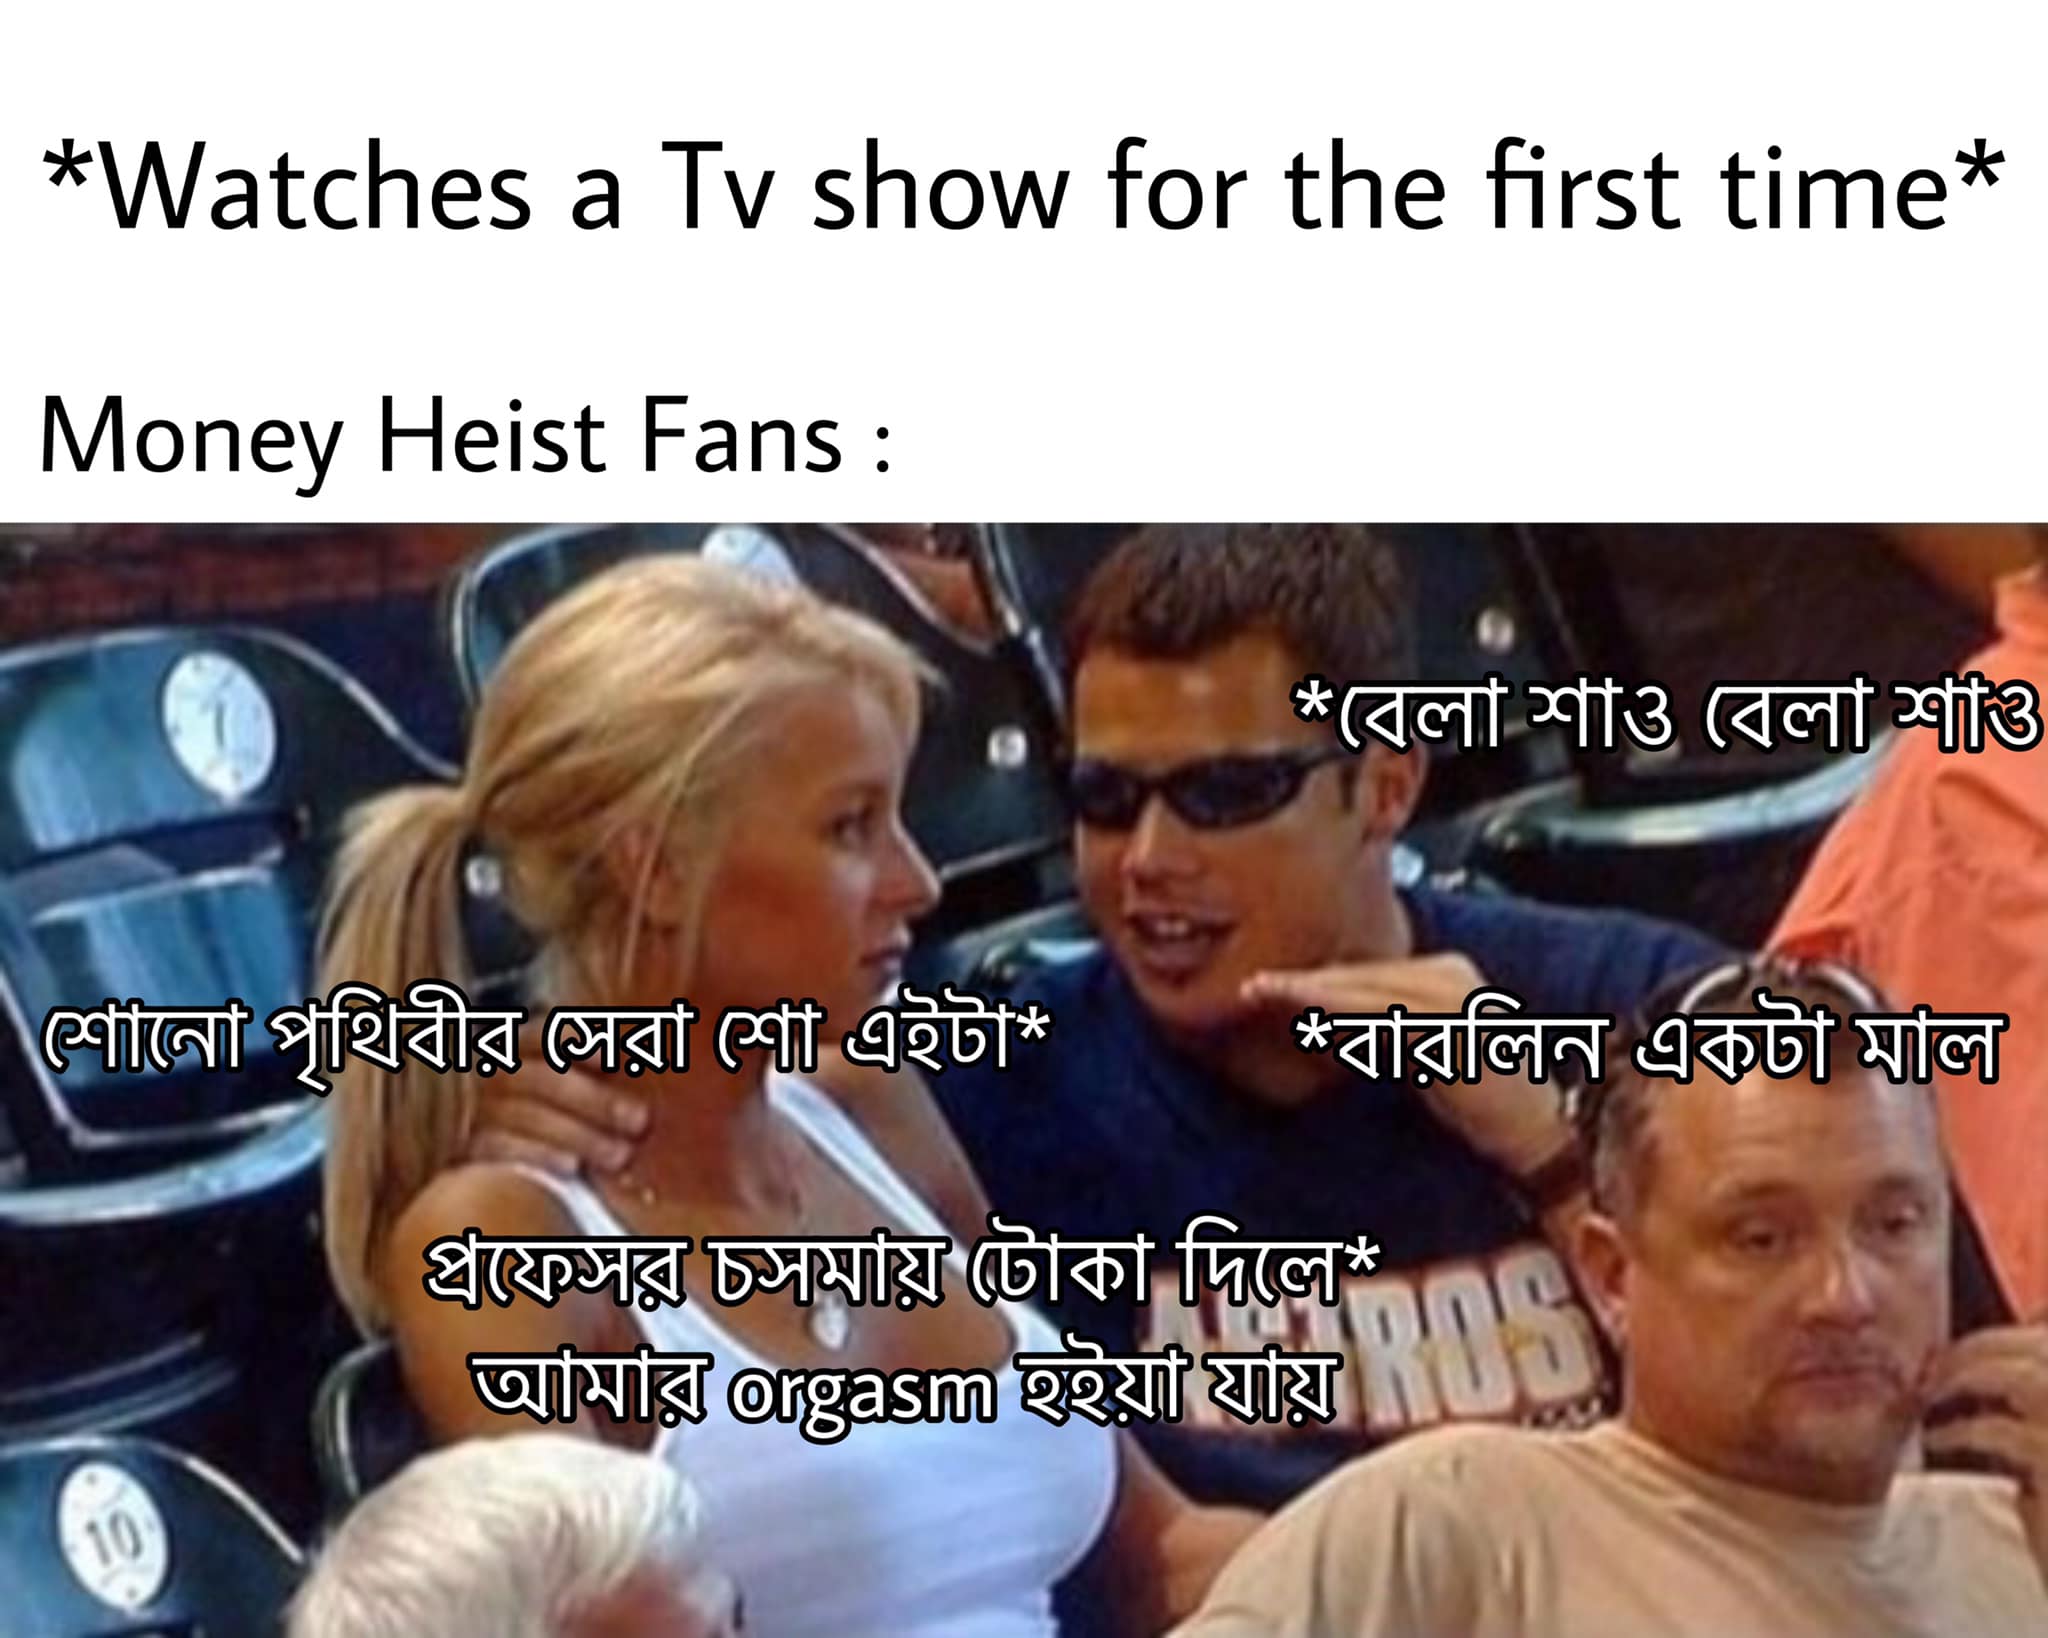
Caption: * Watches a Tv show for the first time*   Money Heist Fans:   *বেলা শাও বেলা শাও   শোনো পৃথিবীর সেরা শো এইটা*   *বারলিন একটা মাল    প্রফেসর চসমায় টোকা দিলে    আমার  orgasm  হইয়া যায়
Label: non-hate